Field crop: maize
Growth stage: 2
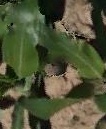
Species: maize